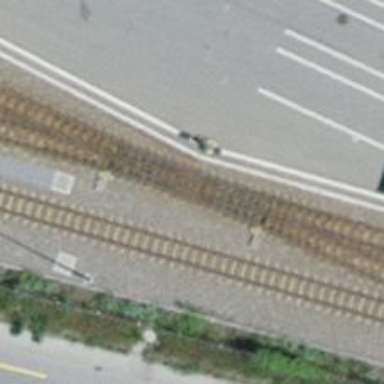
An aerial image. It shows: Railway switch.